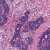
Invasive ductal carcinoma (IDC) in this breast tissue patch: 0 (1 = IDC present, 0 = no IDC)